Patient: sex M, age 50
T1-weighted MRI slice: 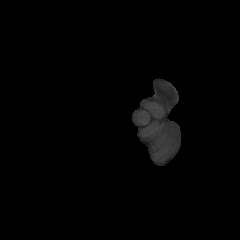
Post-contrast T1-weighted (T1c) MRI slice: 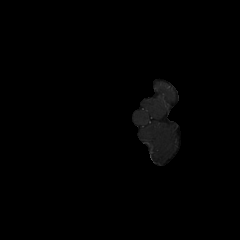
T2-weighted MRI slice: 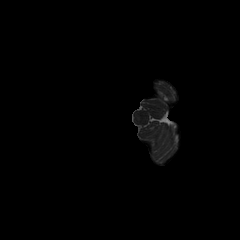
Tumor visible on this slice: no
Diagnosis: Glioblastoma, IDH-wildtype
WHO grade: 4